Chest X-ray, PA view. Patient: 39 years old, sex F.
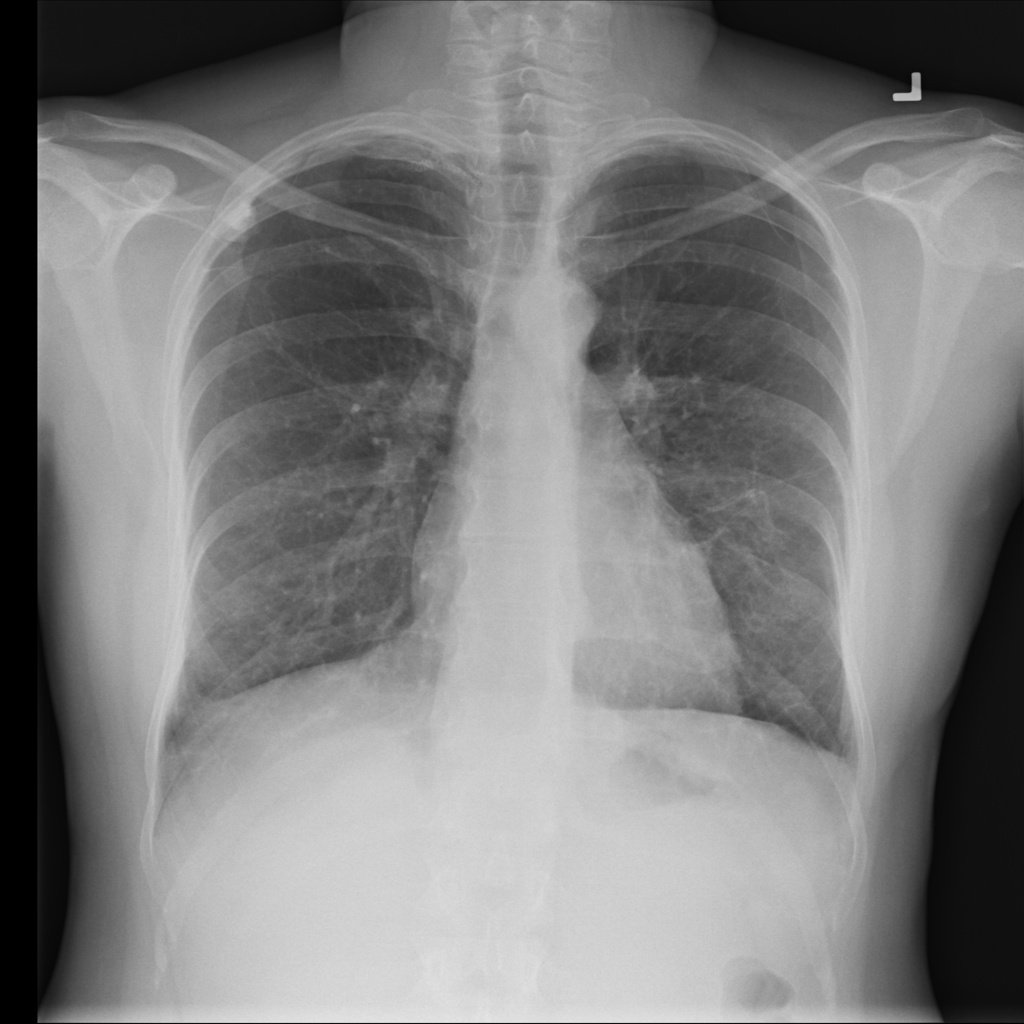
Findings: Pneumothorax